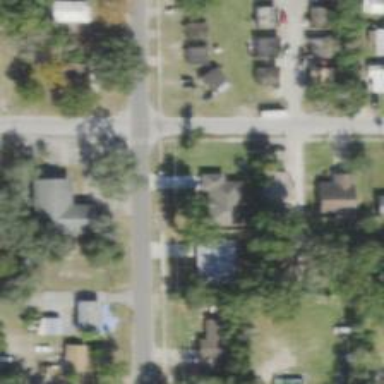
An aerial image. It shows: Residential road with sidewalk on the left.